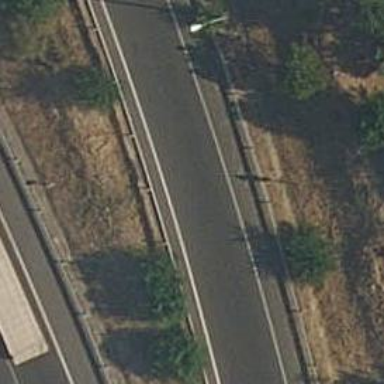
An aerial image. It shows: Motorway link.